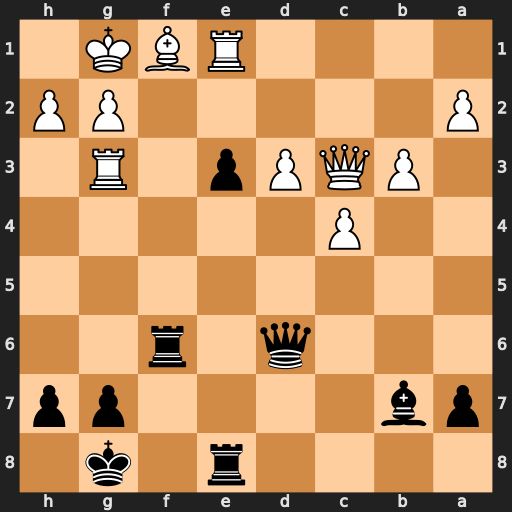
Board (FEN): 4r1k1/pb4pp/3q1r2/8/2P5/1PQPp1R1/P5PP/4RBK1
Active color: b
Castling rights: -
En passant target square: -
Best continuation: Qf4 Qxf6 Qxf6